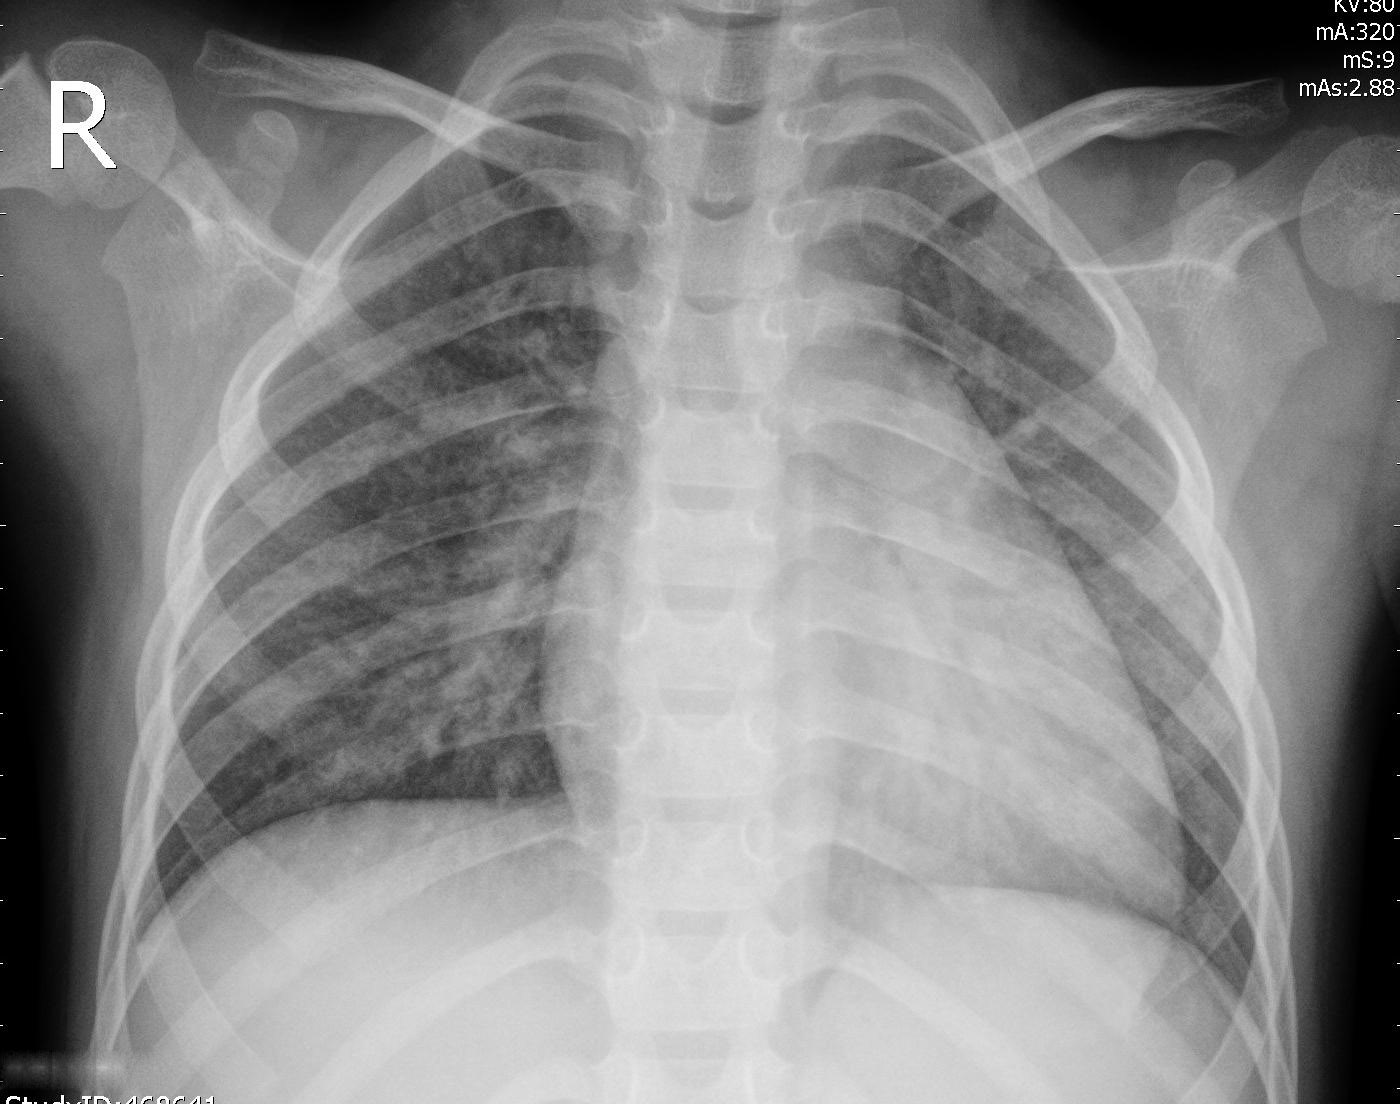
Diagnosis: PNEUMONIA